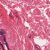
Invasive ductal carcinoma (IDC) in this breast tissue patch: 0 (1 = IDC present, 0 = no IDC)